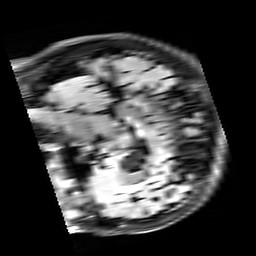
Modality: FLAIR
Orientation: sagittal
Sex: female
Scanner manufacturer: siemens
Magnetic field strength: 3 T
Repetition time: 10 s
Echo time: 0.09 s